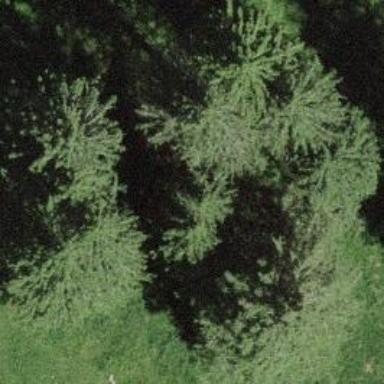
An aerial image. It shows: Serene woodland landscape.